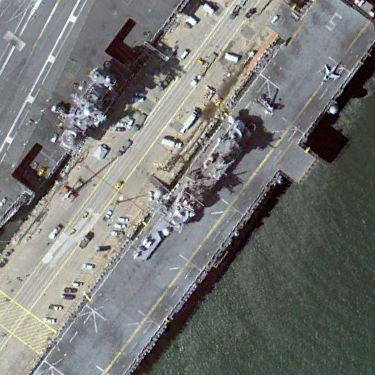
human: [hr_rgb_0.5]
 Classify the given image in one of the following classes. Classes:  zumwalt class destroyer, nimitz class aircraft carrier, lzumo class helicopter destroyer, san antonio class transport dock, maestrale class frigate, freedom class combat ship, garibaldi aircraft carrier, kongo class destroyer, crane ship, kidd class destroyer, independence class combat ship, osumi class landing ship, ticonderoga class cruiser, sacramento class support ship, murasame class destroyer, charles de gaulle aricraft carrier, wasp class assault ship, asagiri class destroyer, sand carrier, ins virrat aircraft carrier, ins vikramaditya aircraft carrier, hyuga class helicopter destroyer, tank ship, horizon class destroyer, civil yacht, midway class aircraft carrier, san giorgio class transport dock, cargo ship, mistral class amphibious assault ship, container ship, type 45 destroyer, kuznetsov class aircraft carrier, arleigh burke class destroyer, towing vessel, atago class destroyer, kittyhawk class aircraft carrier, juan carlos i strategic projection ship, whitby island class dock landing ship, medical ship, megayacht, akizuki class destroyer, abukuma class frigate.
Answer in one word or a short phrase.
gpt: Wasp class assault ship